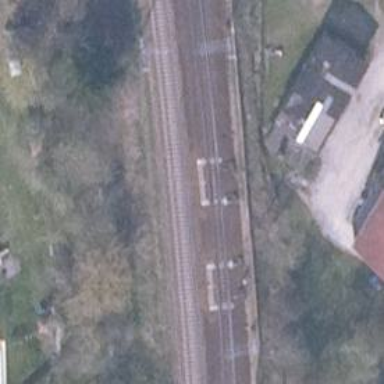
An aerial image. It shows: Railway switch with turnout to the right.